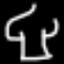
Label: mushroom